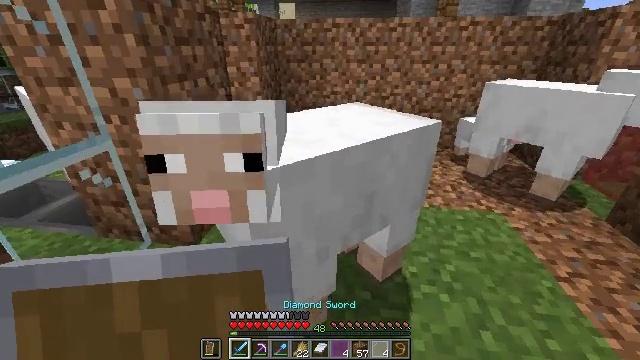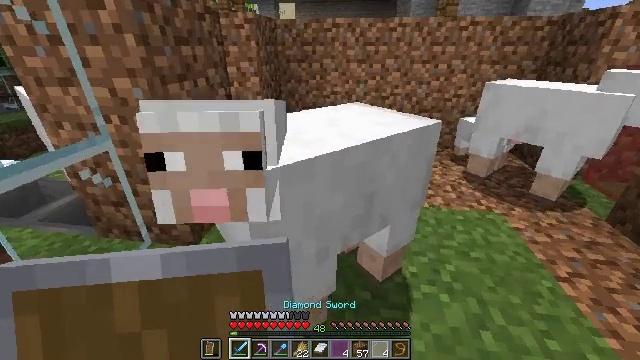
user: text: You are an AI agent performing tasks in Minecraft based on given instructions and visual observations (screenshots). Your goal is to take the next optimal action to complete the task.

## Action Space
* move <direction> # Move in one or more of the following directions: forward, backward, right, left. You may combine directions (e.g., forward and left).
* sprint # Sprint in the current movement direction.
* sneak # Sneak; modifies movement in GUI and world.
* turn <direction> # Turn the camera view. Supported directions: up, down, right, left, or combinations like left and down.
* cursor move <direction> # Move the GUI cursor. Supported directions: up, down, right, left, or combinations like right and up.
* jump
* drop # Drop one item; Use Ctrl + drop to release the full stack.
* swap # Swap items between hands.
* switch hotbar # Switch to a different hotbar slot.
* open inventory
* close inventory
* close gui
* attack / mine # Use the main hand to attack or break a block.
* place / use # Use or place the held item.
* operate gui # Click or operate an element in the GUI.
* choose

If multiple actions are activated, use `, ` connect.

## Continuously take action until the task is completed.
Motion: motion action
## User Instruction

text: Kill the sheep.
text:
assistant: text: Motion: no_op
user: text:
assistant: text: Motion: no_op